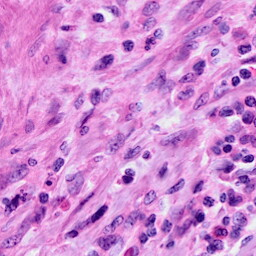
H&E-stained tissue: Cervix